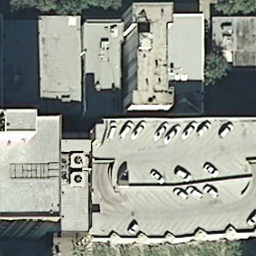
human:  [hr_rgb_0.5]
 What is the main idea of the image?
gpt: buildings